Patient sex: M
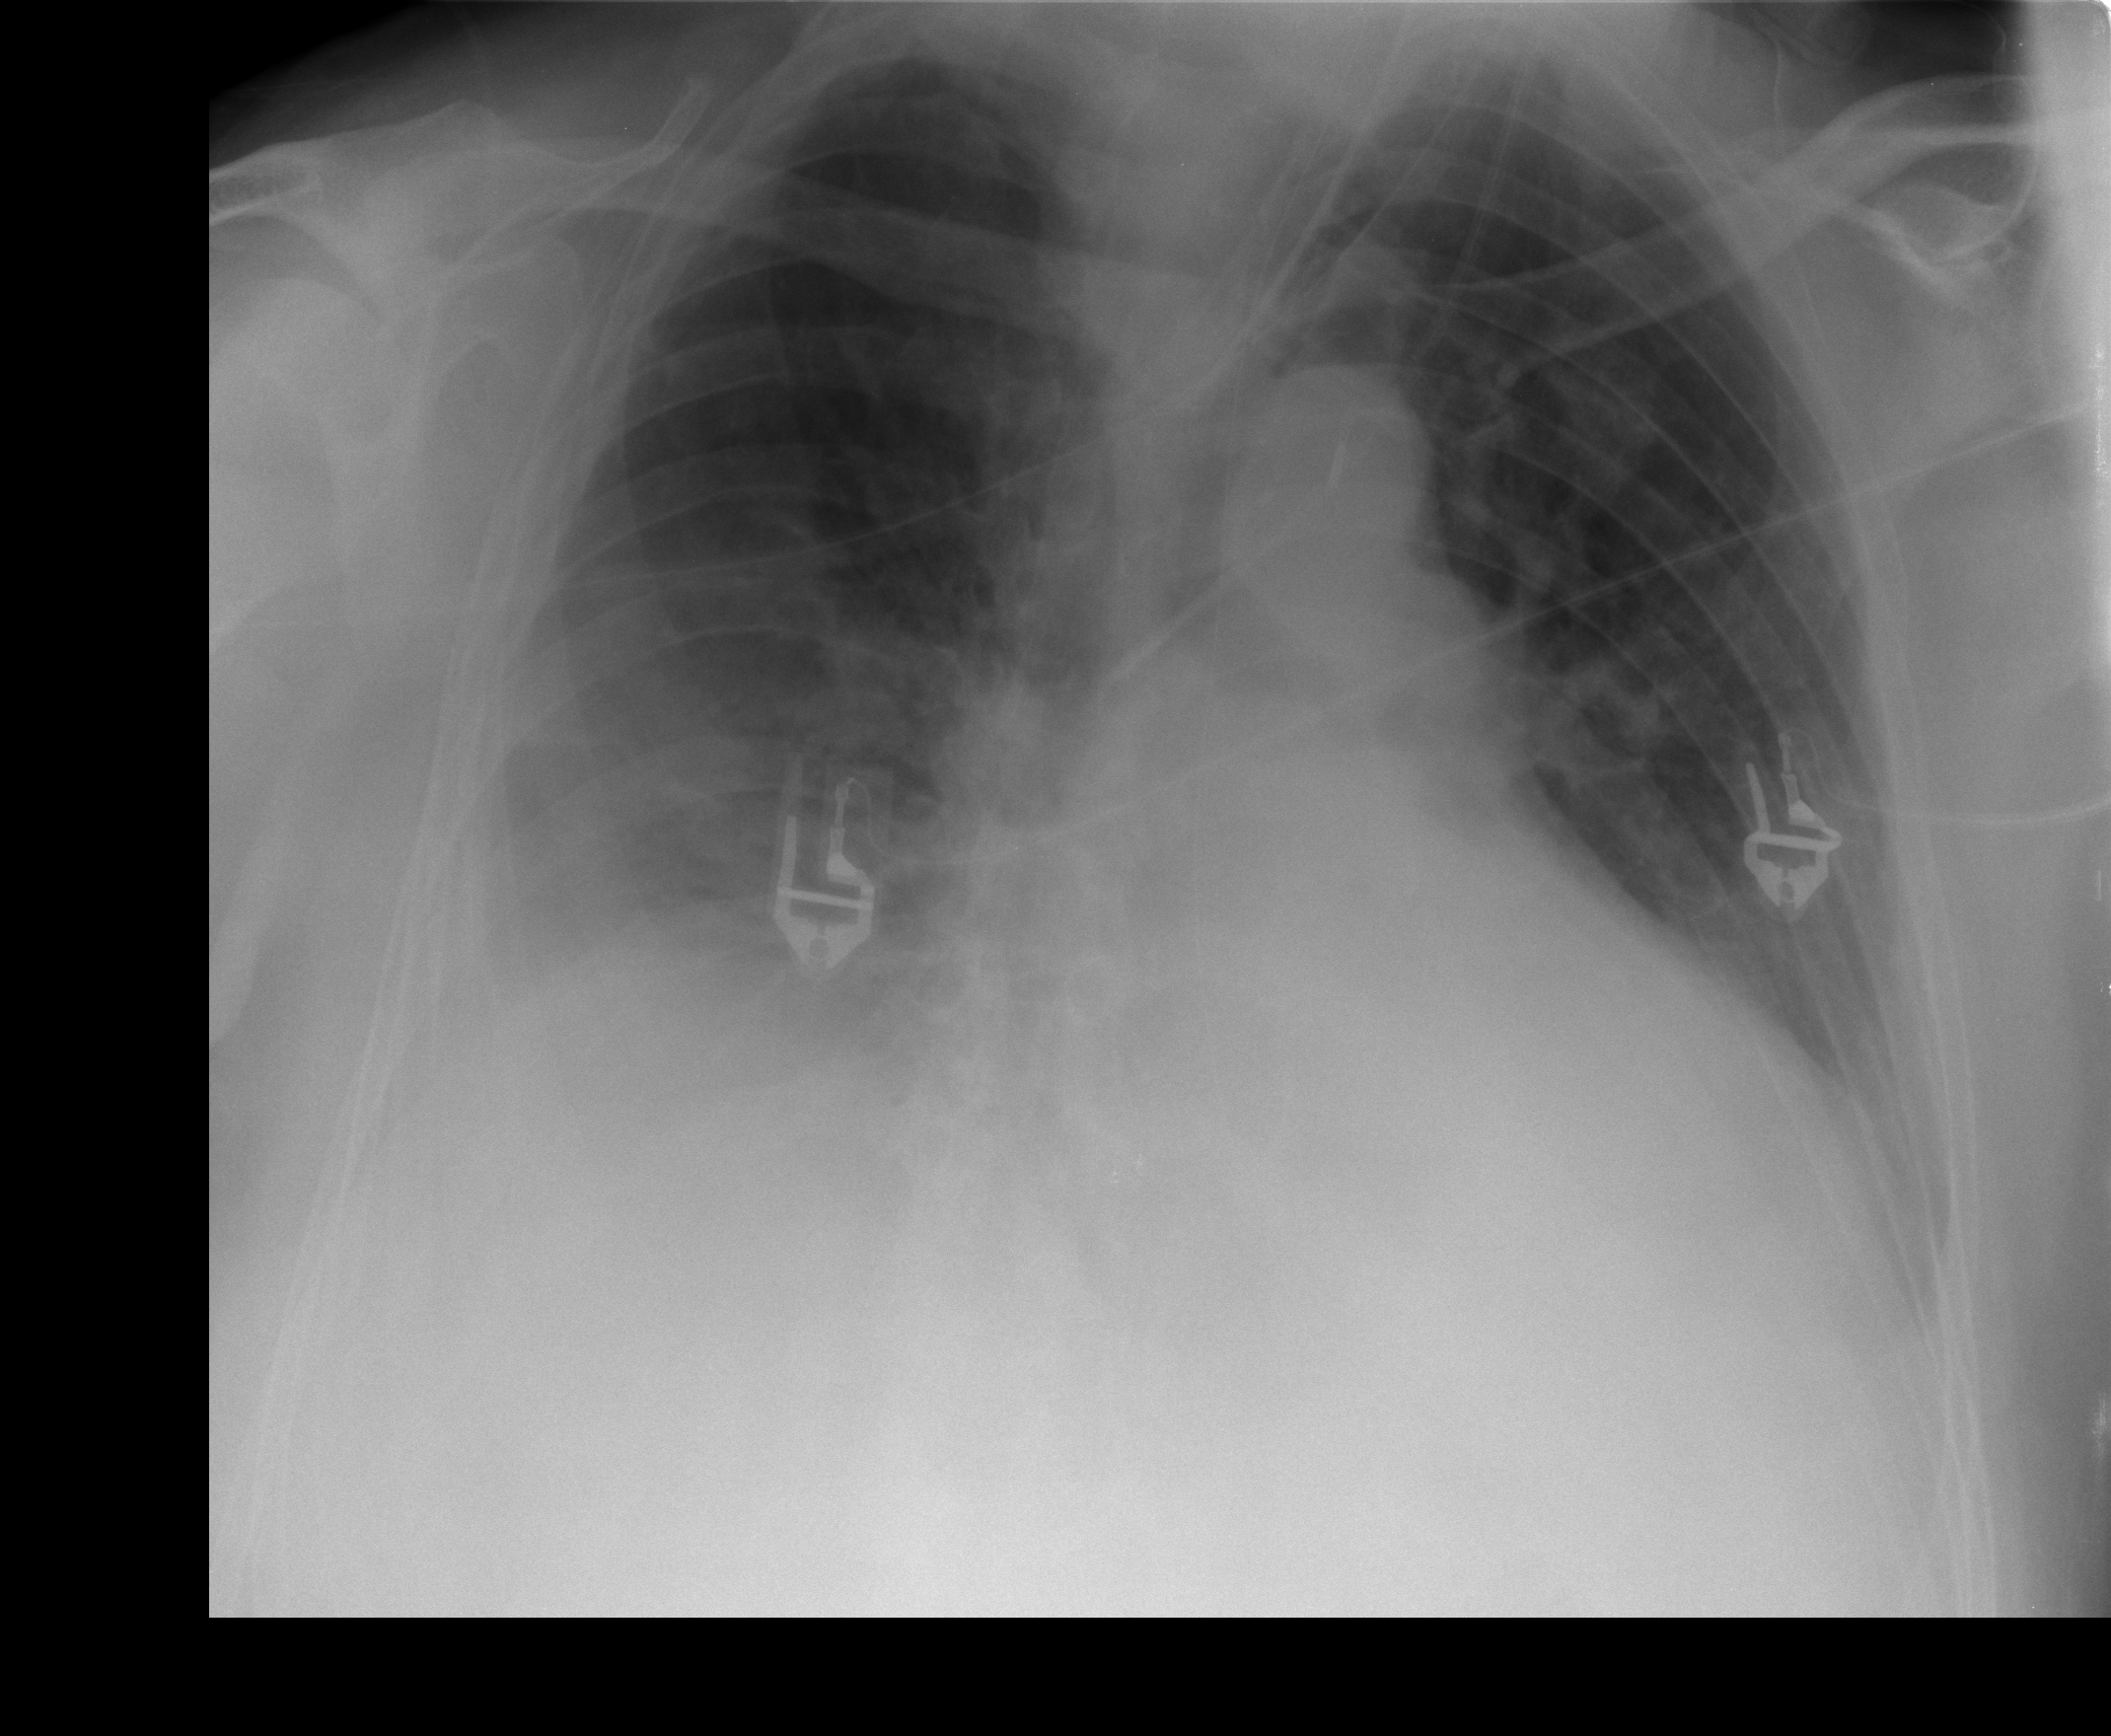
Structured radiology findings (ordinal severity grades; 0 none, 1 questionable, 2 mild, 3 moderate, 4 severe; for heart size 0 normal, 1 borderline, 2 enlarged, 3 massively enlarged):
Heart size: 0
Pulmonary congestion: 0
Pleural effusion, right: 2
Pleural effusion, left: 2
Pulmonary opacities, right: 0
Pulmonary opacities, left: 0
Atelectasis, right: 2
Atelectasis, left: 2